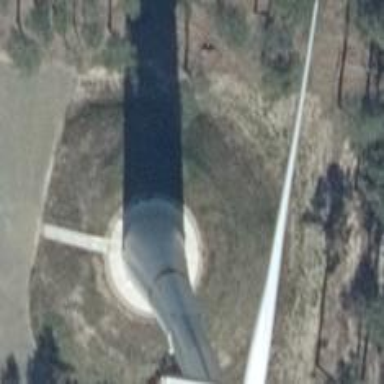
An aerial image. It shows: Wind turbine generating power.